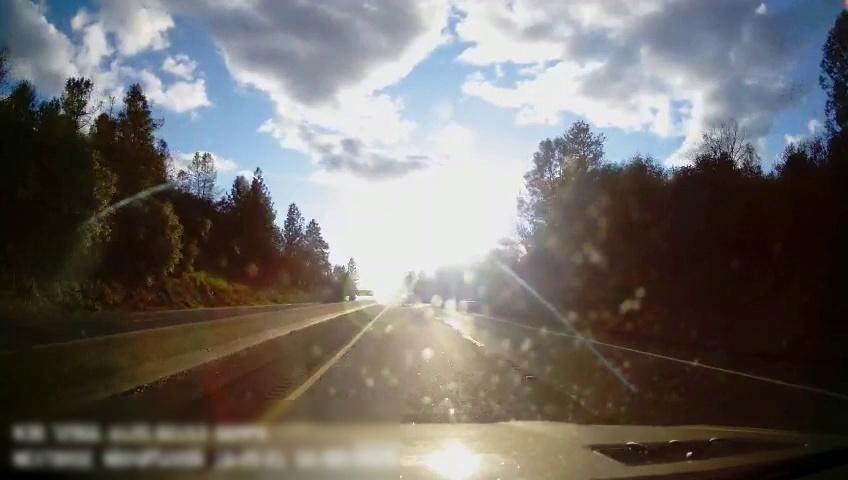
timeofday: Day
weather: Sunny
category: Drivable Space
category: Drivable Space
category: Lanes | Current Lane
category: Lanes | Alternate Lane
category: Lanes | Current Lane